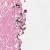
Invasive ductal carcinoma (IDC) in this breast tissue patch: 0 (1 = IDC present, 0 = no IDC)